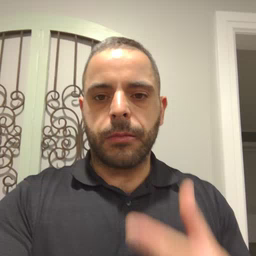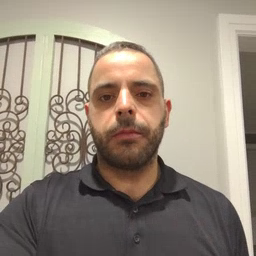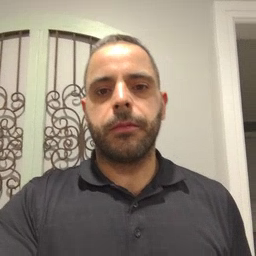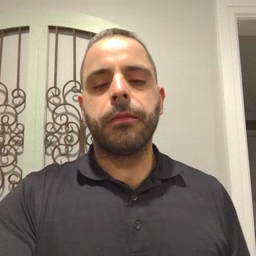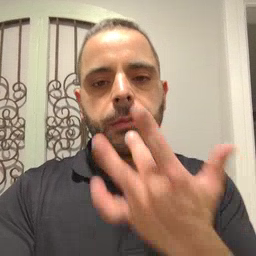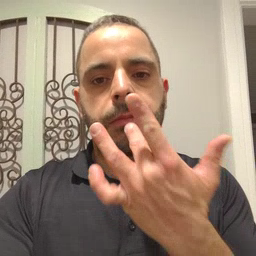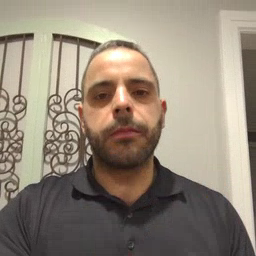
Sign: taste